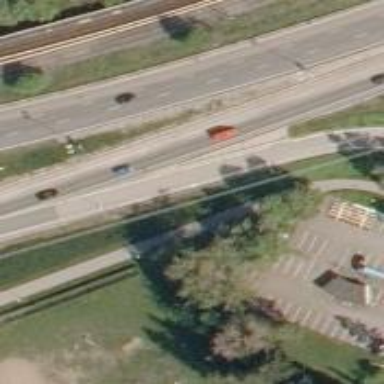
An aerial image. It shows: Trunk link road with asphalt surface.